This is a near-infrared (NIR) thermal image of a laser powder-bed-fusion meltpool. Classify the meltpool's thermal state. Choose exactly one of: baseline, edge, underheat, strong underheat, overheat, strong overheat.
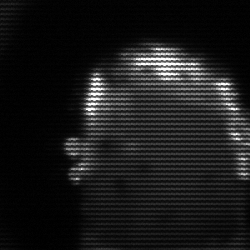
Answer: baseline